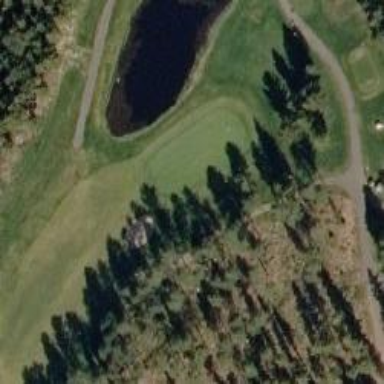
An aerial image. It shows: Path used for both walking and golf.